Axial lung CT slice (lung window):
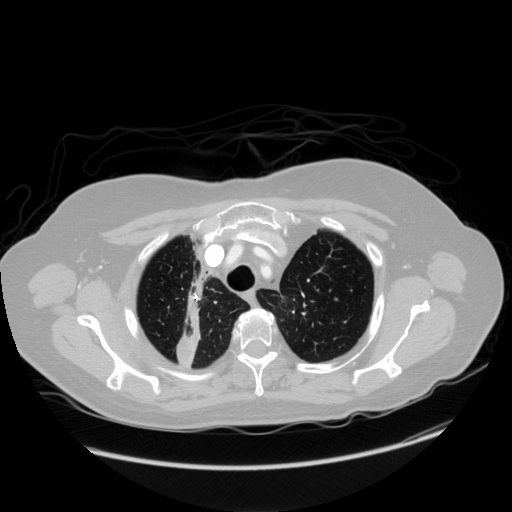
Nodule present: no